Field crop: tomato
Growth stage: 1
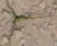
Species: cyperus